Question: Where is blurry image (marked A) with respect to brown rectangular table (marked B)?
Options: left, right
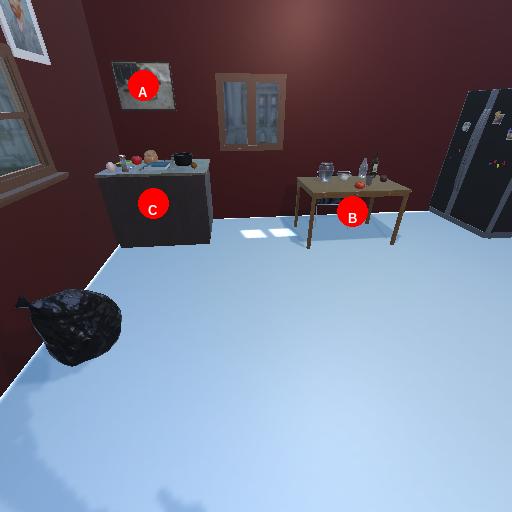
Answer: left